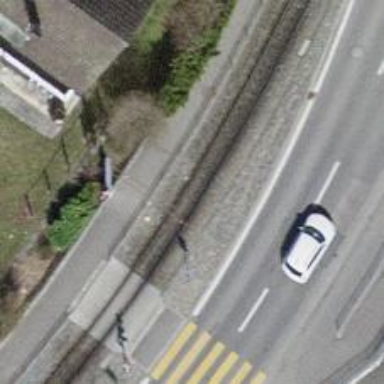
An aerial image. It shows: Narrow-gauge railway track with 1 electrified contact line.